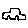
Label: car